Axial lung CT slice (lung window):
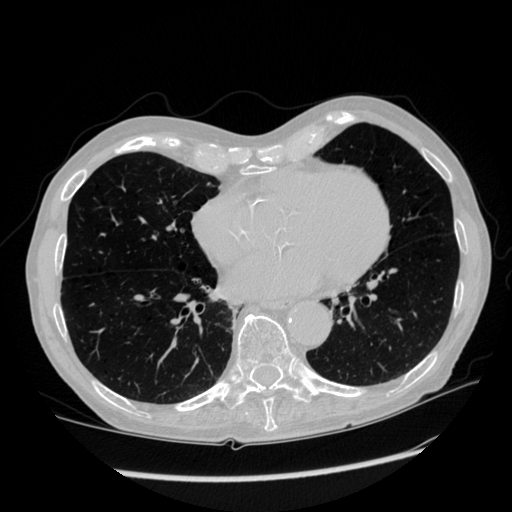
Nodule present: no